Question: Hi so I'm creating a program in Java and I want to prevent the Java icon, that always pops up whenver a .jar file / class is executed, to stop popping up. I have seen many applications where this window exists and cannot be accessed by CMD+TAB. The application I am making doesn't have a active visible window.

For those interested in what this is for:
The application is a background application that performs customised tasks for me, like executing bash or moving files. Its an attempt to create a more featured spotlight that does personal tasks for me.
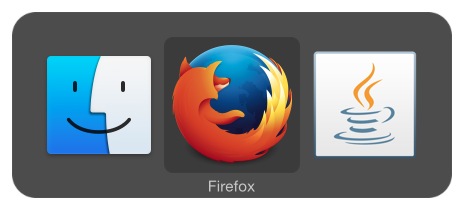
Answer: Early in your 'main()' method, include this:
'''
System.setProperty("java.awt.headless", "true");
'''